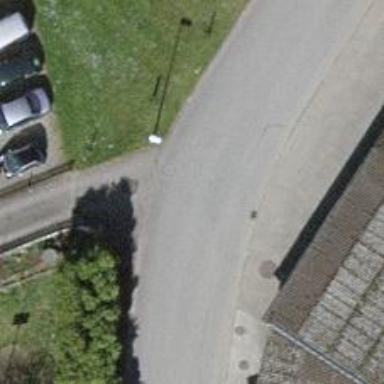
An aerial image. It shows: Footway.